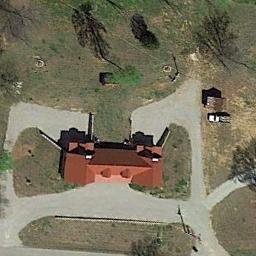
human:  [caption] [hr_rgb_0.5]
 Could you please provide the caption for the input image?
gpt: An orange house in a sparse residential area surrounded by grass .

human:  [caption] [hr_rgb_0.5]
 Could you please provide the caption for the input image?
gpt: There are blocks of residential areas between the jungles .

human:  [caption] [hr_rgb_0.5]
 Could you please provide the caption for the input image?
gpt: The sparse residential is on the bare land next to a road .

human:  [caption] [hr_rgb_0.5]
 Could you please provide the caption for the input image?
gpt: There is a red building in a sparse residential .

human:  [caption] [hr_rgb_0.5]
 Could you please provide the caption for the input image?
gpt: A sparse residential area with a red building .